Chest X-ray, AP view. Patient: 51 years old, sex F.
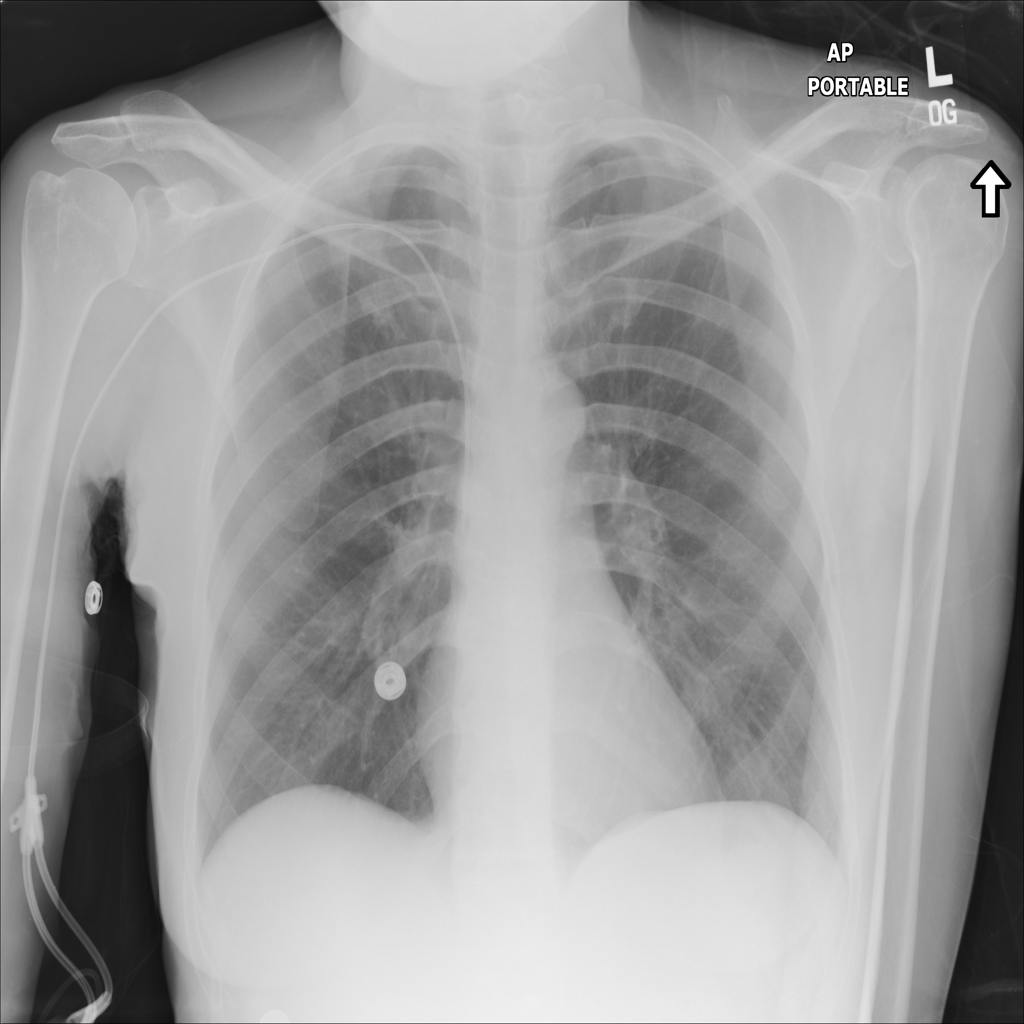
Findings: No Finding